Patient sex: M
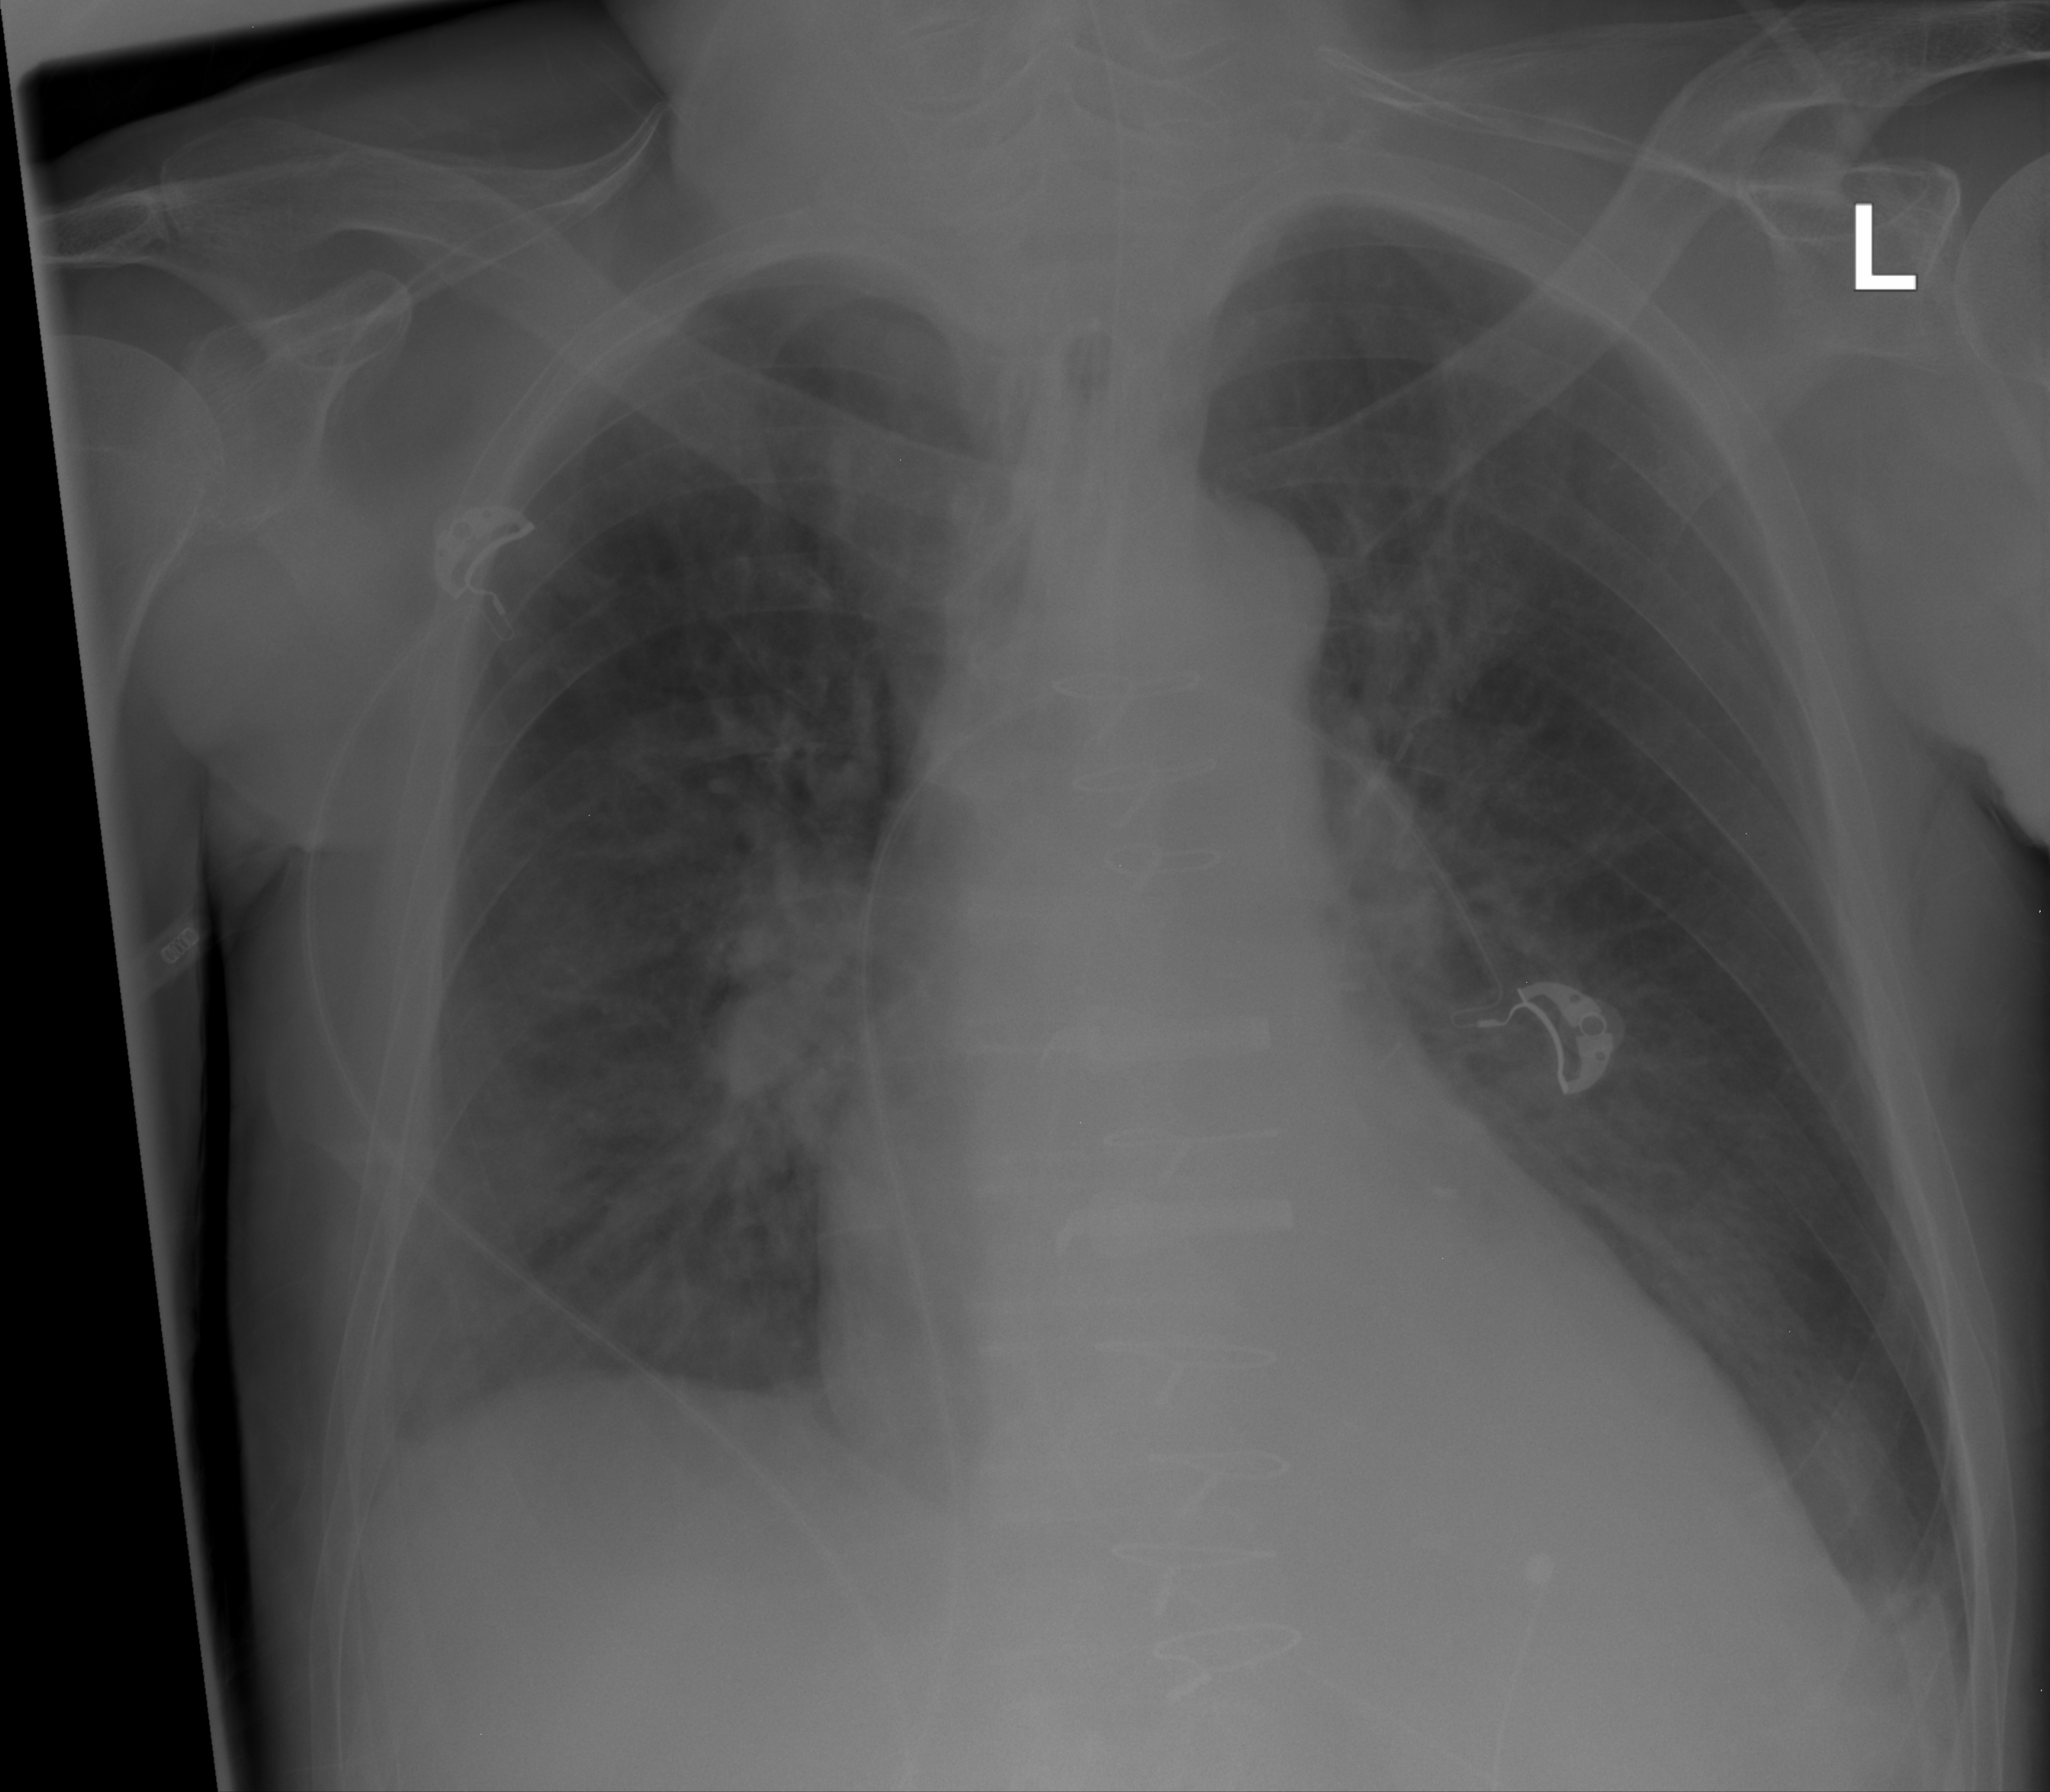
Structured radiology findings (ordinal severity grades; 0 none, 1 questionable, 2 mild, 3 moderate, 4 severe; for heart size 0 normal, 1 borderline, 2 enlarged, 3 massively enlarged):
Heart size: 2
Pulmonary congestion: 2
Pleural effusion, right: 2
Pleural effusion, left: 1
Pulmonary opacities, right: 2
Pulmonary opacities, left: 0
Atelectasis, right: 2
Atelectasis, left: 2